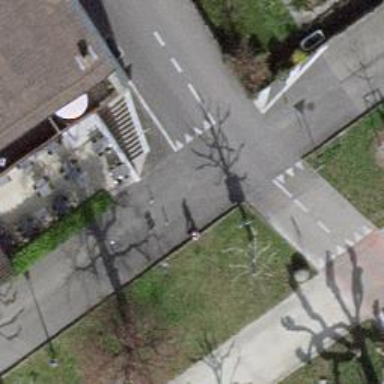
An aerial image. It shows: Asphalt road designated as living street.